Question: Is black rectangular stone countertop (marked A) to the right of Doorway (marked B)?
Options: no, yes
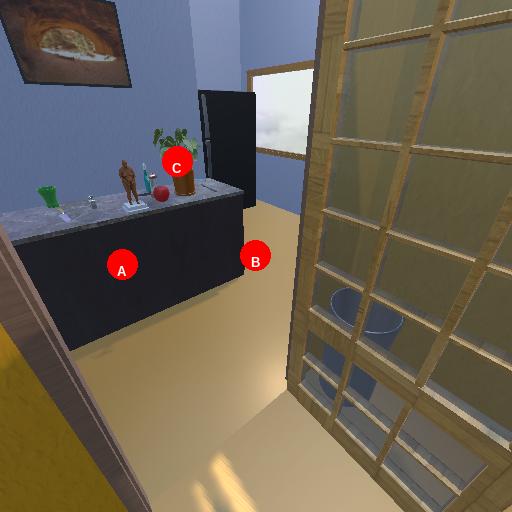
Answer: no